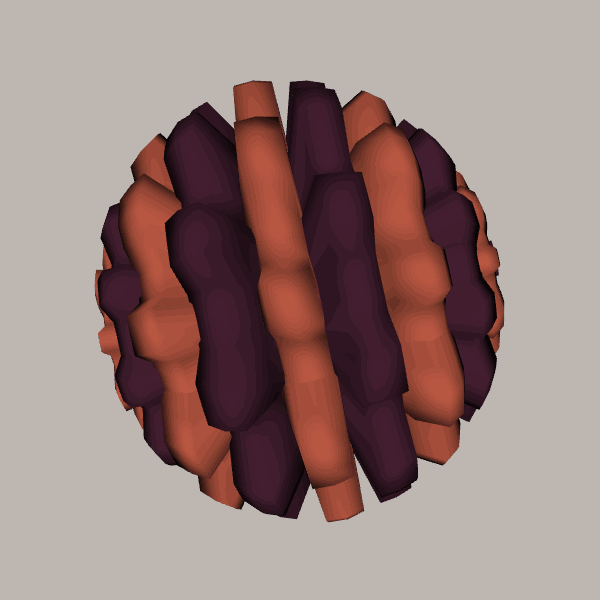
Background: light